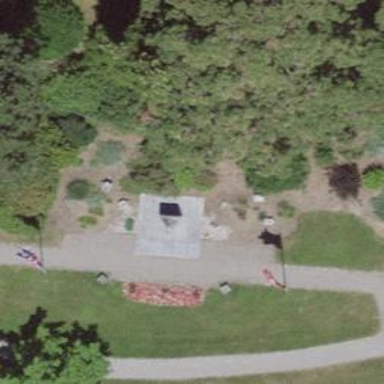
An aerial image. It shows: Memorial site with historic significance.